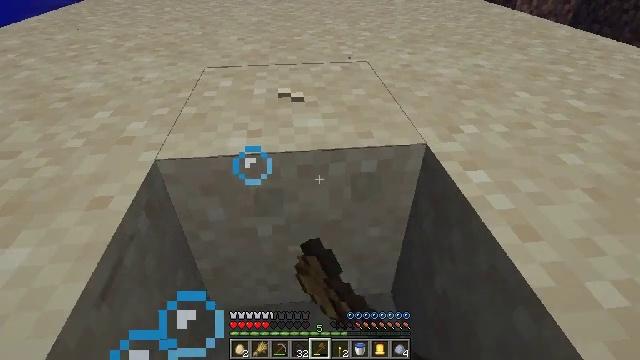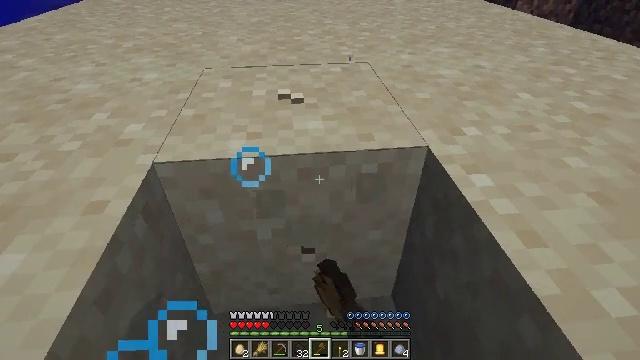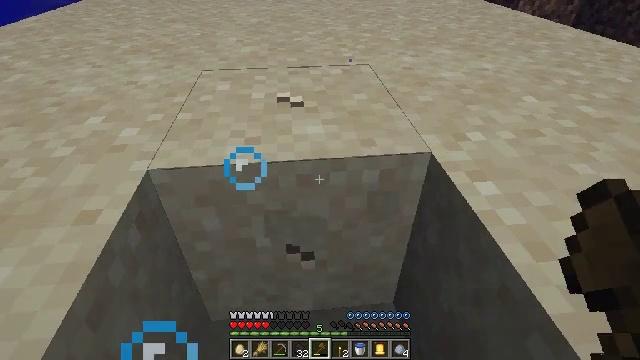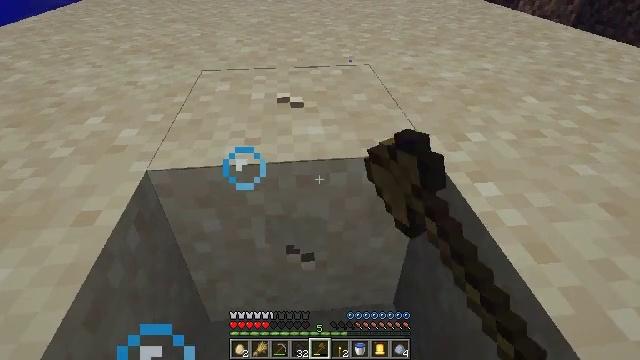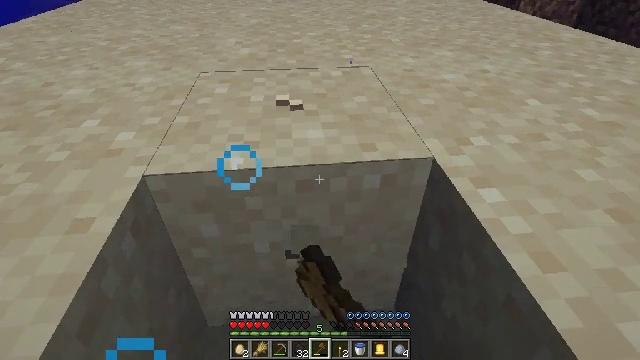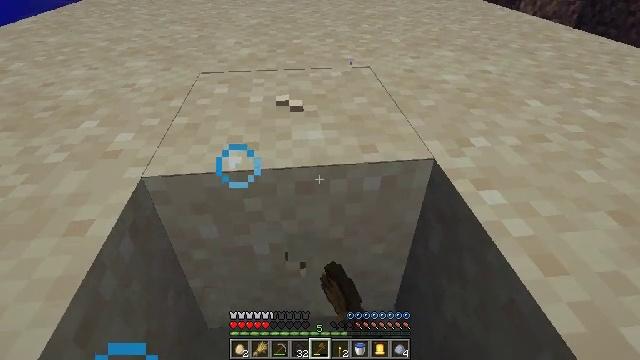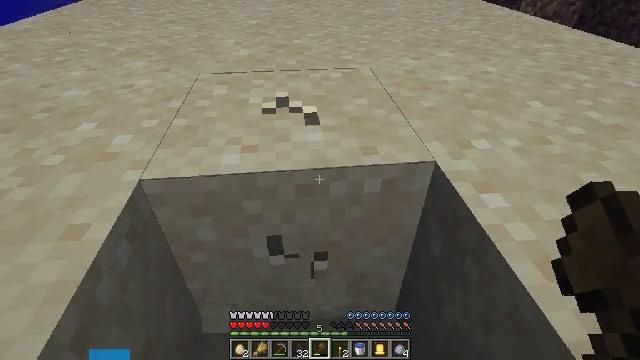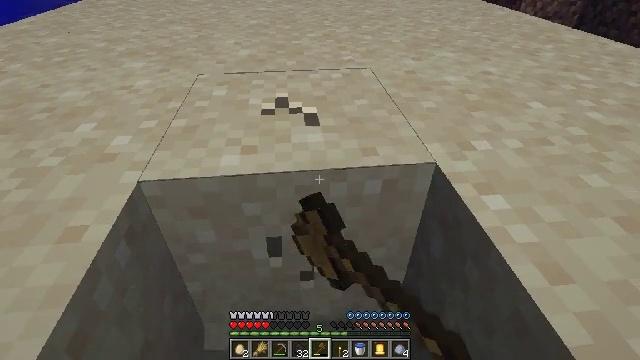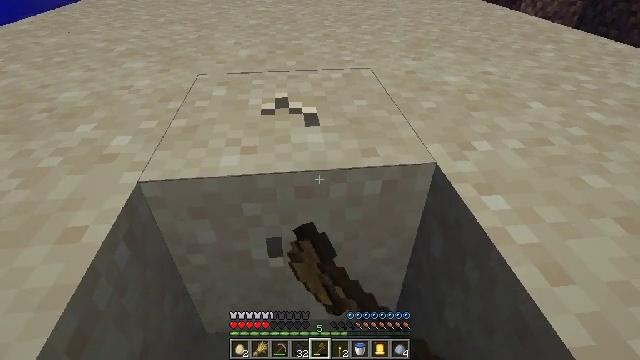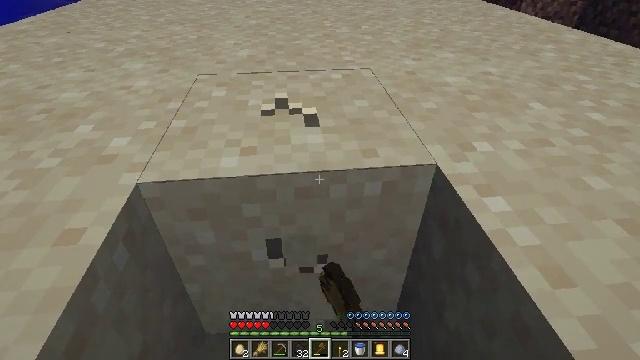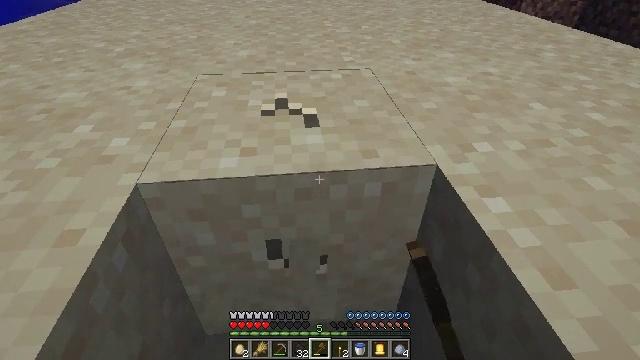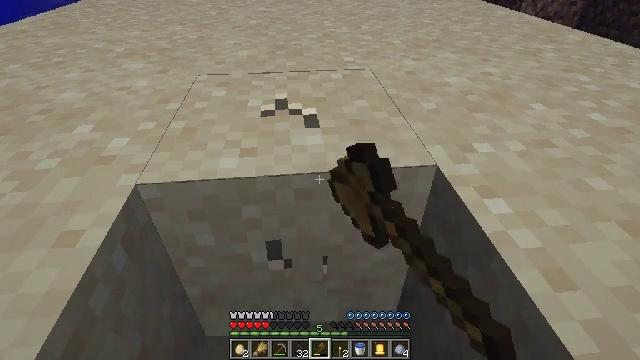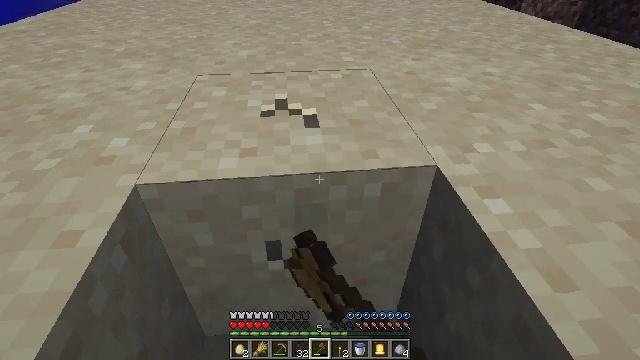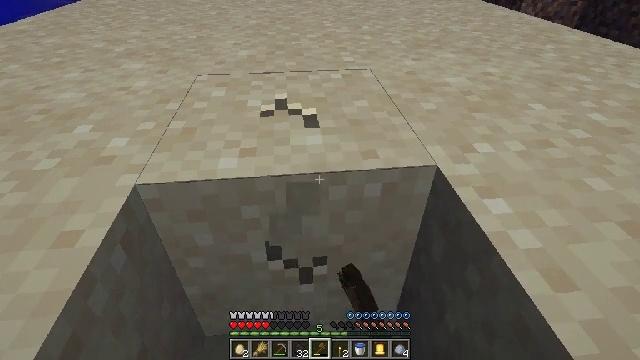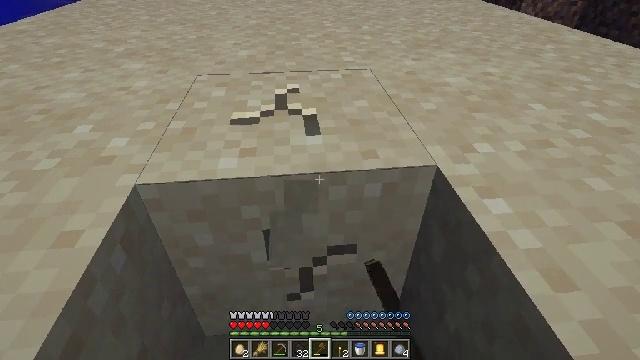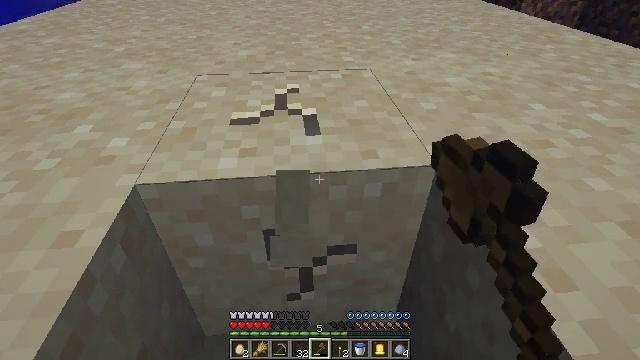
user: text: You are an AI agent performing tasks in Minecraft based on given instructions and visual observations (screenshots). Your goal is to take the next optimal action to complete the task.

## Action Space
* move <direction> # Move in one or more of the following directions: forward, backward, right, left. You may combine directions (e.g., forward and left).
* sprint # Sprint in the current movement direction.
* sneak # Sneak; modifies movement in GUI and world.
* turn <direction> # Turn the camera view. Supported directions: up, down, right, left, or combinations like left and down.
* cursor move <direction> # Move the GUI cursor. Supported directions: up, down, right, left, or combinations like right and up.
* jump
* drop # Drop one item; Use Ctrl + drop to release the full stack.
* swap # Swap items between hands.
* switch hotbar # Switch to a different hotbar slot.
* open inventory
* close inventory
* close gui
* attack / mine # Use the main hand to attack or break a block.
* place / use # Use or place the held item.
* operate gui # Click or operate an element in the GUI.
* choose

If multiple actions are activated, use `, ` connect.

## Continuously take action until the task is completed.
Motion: motion action
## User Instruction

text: Attack the ground to gather sand.
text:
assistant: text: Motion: attack / mine
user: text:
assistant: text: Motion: attack / mine
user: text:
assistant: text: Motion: attack / mine
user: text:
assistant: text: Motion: attack / mine
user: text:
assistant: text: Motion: attack / mine
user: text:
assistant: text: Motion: attack / mine
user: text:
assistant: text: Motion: attack / mine
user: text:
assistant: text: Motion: attack / mine
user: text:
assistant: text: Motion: attack / mine
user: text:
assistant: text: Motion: attack / mine
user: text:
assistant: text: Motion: attack / mine
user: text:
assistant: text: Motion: attack / mine
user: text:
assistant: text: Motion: attack / mine
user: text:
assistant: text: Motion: attack / mine
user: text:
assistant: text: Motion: attack / mine
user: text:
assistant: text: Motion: attack / mine
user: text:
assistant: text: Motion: attack / mine
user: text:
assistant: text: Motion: attack / mine
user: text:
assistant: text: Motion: attack / mine
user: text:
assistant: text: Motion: attack / mine
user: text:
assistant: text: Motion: attack / mine
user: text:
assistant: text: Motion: attack / mine
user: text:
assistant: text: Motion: attack / mine
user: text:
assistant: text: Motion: attack / mine
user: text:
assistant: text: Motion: attack / mine
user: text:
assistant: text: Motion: attack / mine
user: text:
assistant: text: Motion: attack / mine
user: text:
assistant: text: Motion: attack / mine
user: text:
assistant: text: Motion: attack / mine
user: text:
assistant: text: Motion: attack / mine